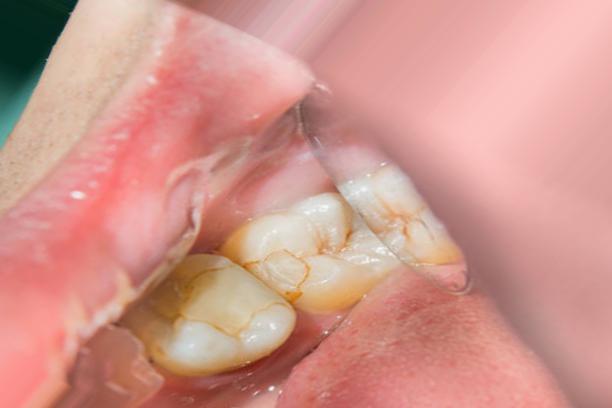
Condition: Caries